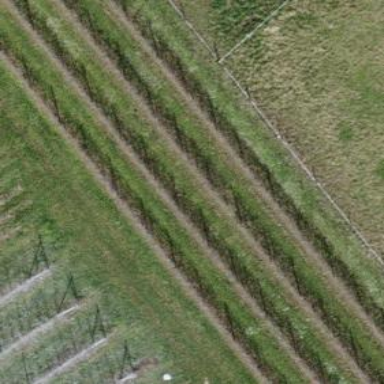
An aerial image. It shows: Vineyard growing grapes.